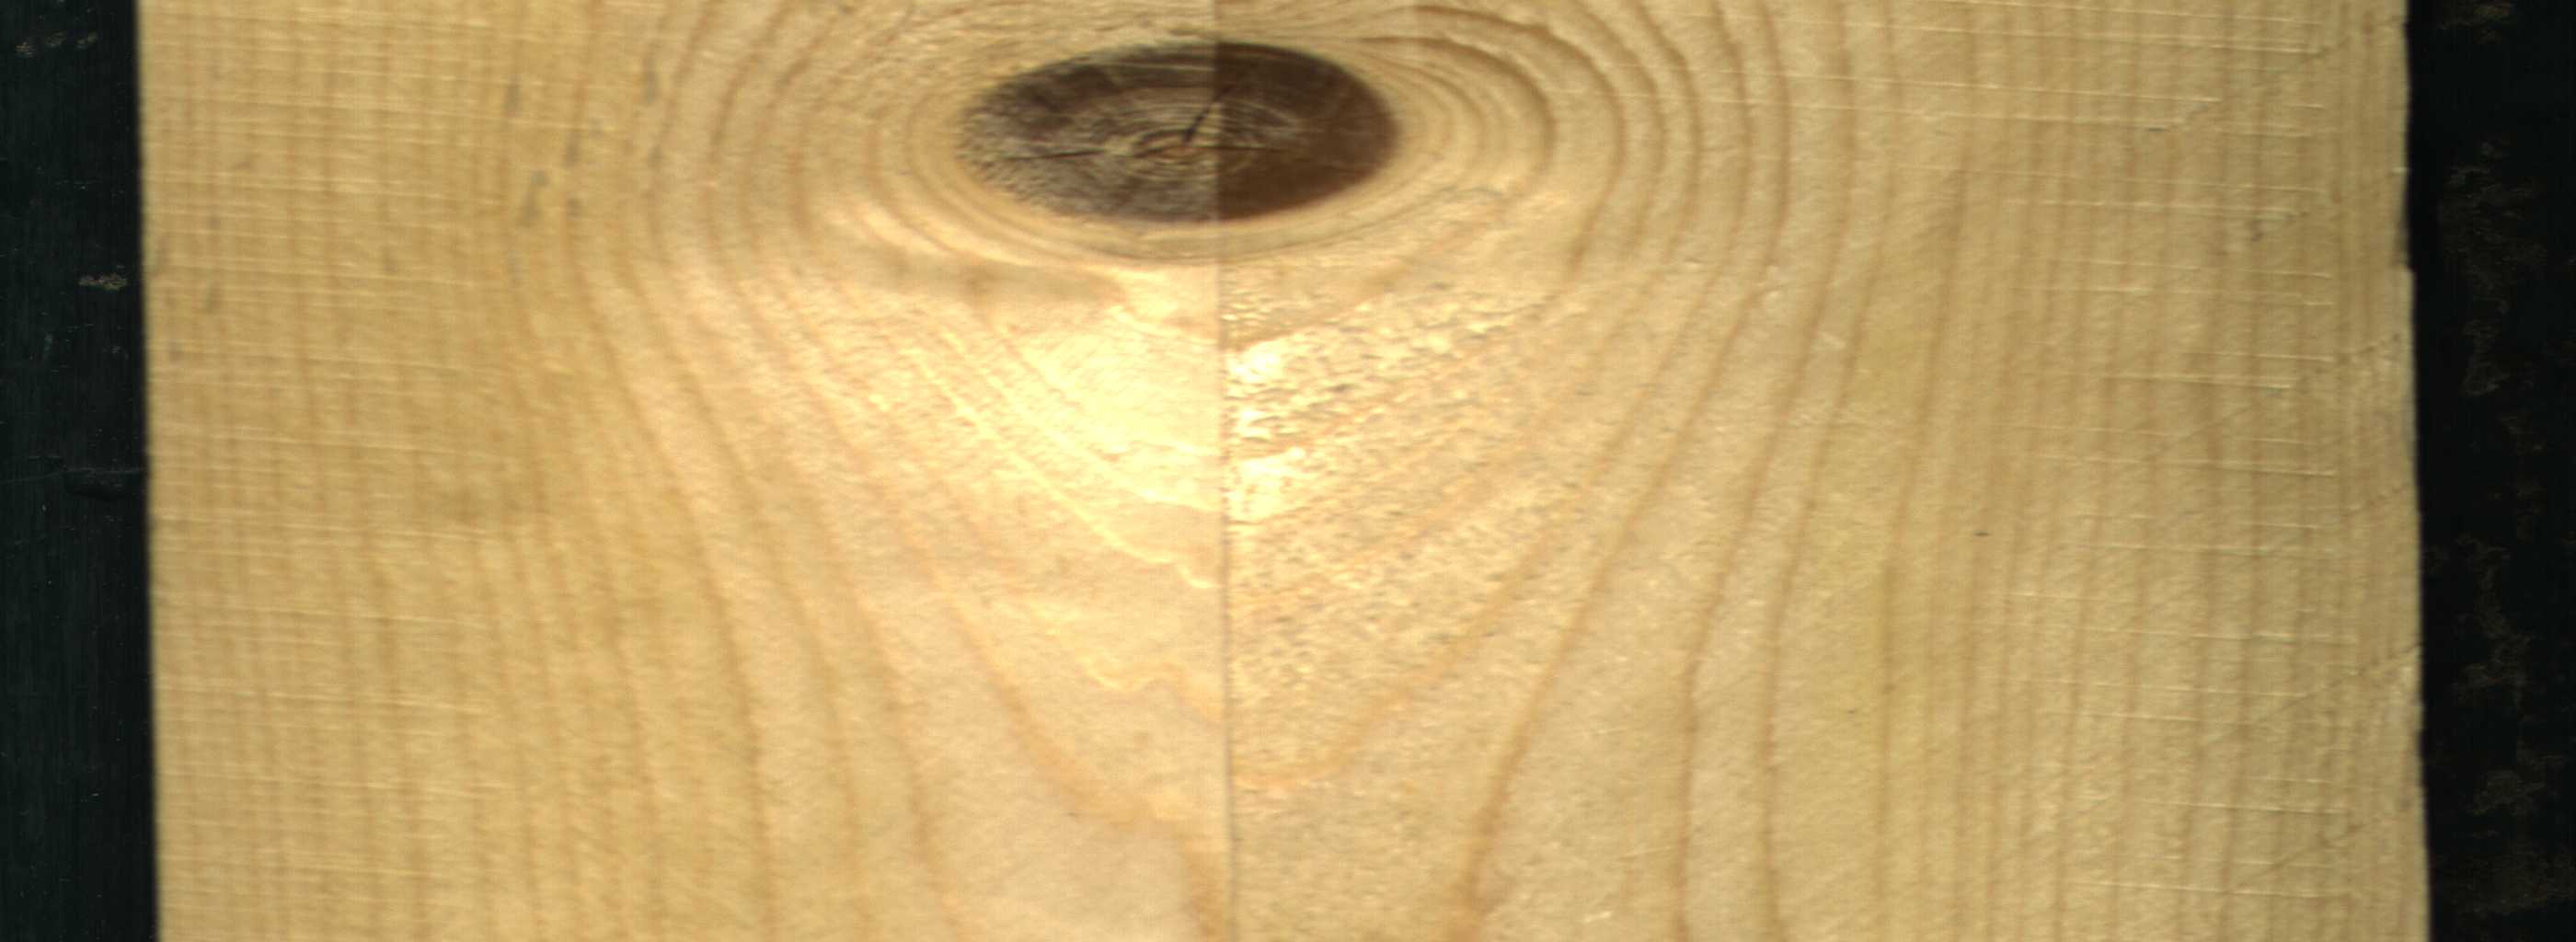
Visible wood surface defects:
Dead_Knot